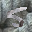
Label: 5